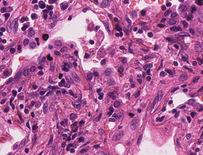
Tumor epithelial tissue: yes
Tumor-associated stroma tissue: yes
Normal tissue: no